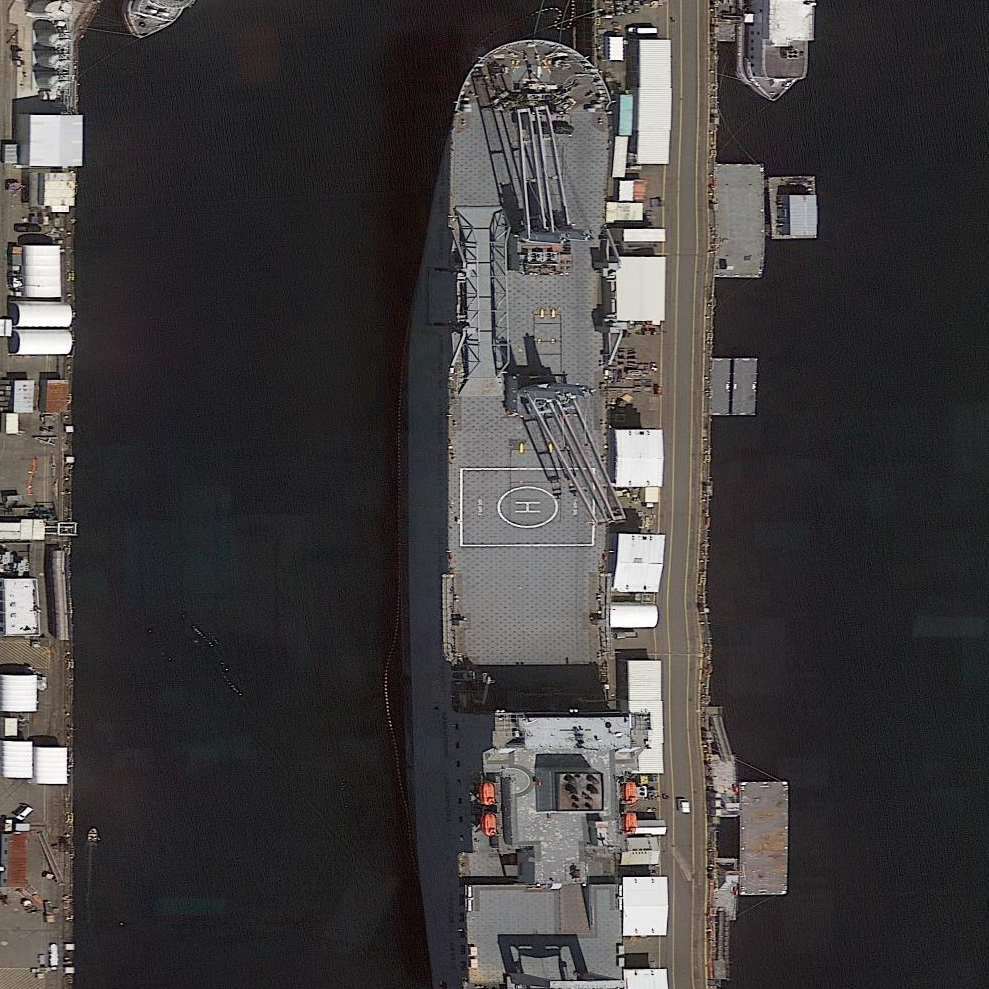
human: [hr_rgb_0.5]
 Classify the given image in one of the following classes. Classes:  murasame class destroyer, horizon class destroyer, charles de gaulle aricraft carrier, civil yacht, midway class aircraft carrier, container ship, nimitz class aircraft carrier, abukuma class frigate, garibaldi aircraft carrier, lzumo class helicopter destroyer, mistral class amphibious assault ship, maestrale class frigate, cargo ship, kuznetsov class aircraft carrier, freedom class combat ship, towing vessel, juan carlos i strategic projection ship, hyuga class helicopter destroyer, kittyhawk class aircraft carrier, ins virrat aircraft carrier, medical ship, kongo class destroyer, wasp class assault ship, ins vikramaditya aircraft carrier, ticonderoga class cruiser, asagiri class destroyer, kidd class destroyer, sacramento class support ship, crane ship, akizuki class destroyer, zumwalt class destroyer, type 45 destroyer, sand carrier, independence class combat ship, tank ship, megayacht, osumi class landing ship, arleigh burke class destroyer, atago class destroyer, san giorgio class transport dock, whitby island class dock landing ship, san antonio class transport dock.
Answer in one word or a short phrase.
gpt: Crane ship